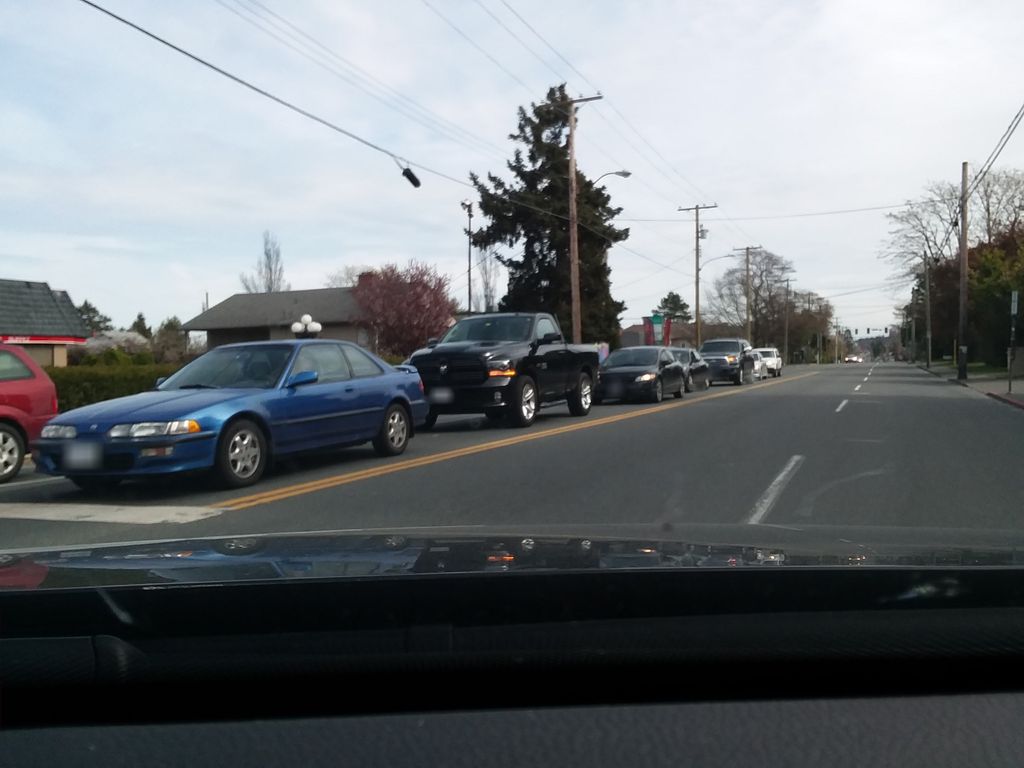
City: victoria